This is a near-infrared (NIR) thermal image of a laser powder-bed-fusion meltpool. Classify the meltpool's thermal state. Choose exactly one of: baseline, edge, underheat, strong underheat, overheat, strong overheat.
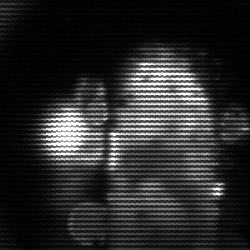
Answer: strong underheat